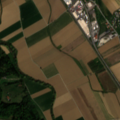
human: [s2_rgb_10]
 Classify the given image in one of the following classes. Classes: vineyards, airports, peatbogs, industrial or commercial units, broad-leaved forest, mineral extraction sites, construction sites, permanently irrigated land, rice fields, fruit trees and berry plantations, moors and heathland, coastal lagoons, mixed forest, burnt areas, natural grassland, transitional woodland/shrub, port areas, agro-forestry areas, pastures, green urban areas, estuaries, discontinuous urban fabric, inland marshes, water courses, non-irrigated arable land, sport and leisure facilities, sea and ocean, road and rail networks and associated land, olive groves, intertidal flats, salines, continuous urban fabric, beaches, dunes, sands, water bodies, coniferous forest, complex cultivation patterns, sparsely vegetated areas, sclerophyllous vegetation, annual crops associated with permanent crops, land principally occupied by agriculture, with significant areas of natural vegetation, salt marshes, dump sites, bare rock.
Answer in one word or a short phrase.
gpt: discontinuous urban fabric, non-irrigated arable land, complex cultivation patterns, broad-leaved forest, mixed forest